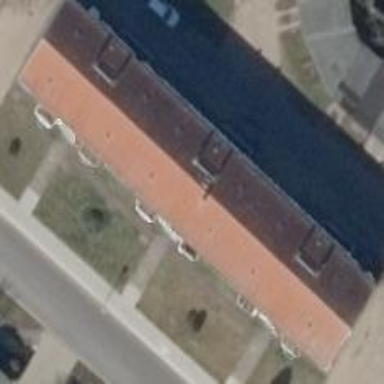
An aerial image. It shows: Image showing building with apartments.